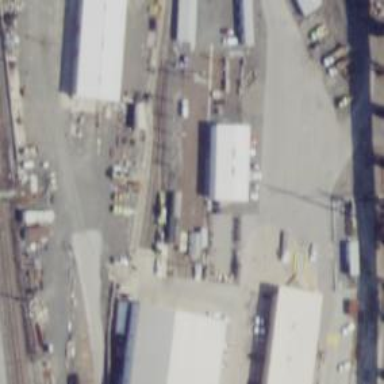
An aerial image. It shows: Railway yard in service.